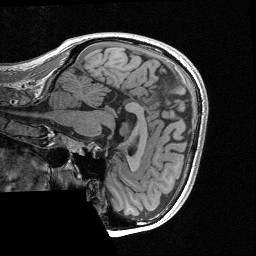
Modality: T1w
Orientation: sagittal
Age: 50
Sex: male